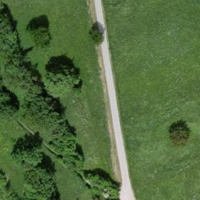
EUNIS habitat code: 24
Species observed at this site:
Salvia pratensis